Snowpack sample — Buffalo Mountain, Silverthorne, Colorado, USA (2/22/26, 2:02 PM MST)
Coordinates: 39.622, -106.113
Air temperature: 33 °F
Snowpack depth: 63 cm
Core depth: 40 cm
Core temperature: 26.6 °F
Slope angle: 11°, slope face: 116°
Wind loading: low
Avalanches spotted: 0
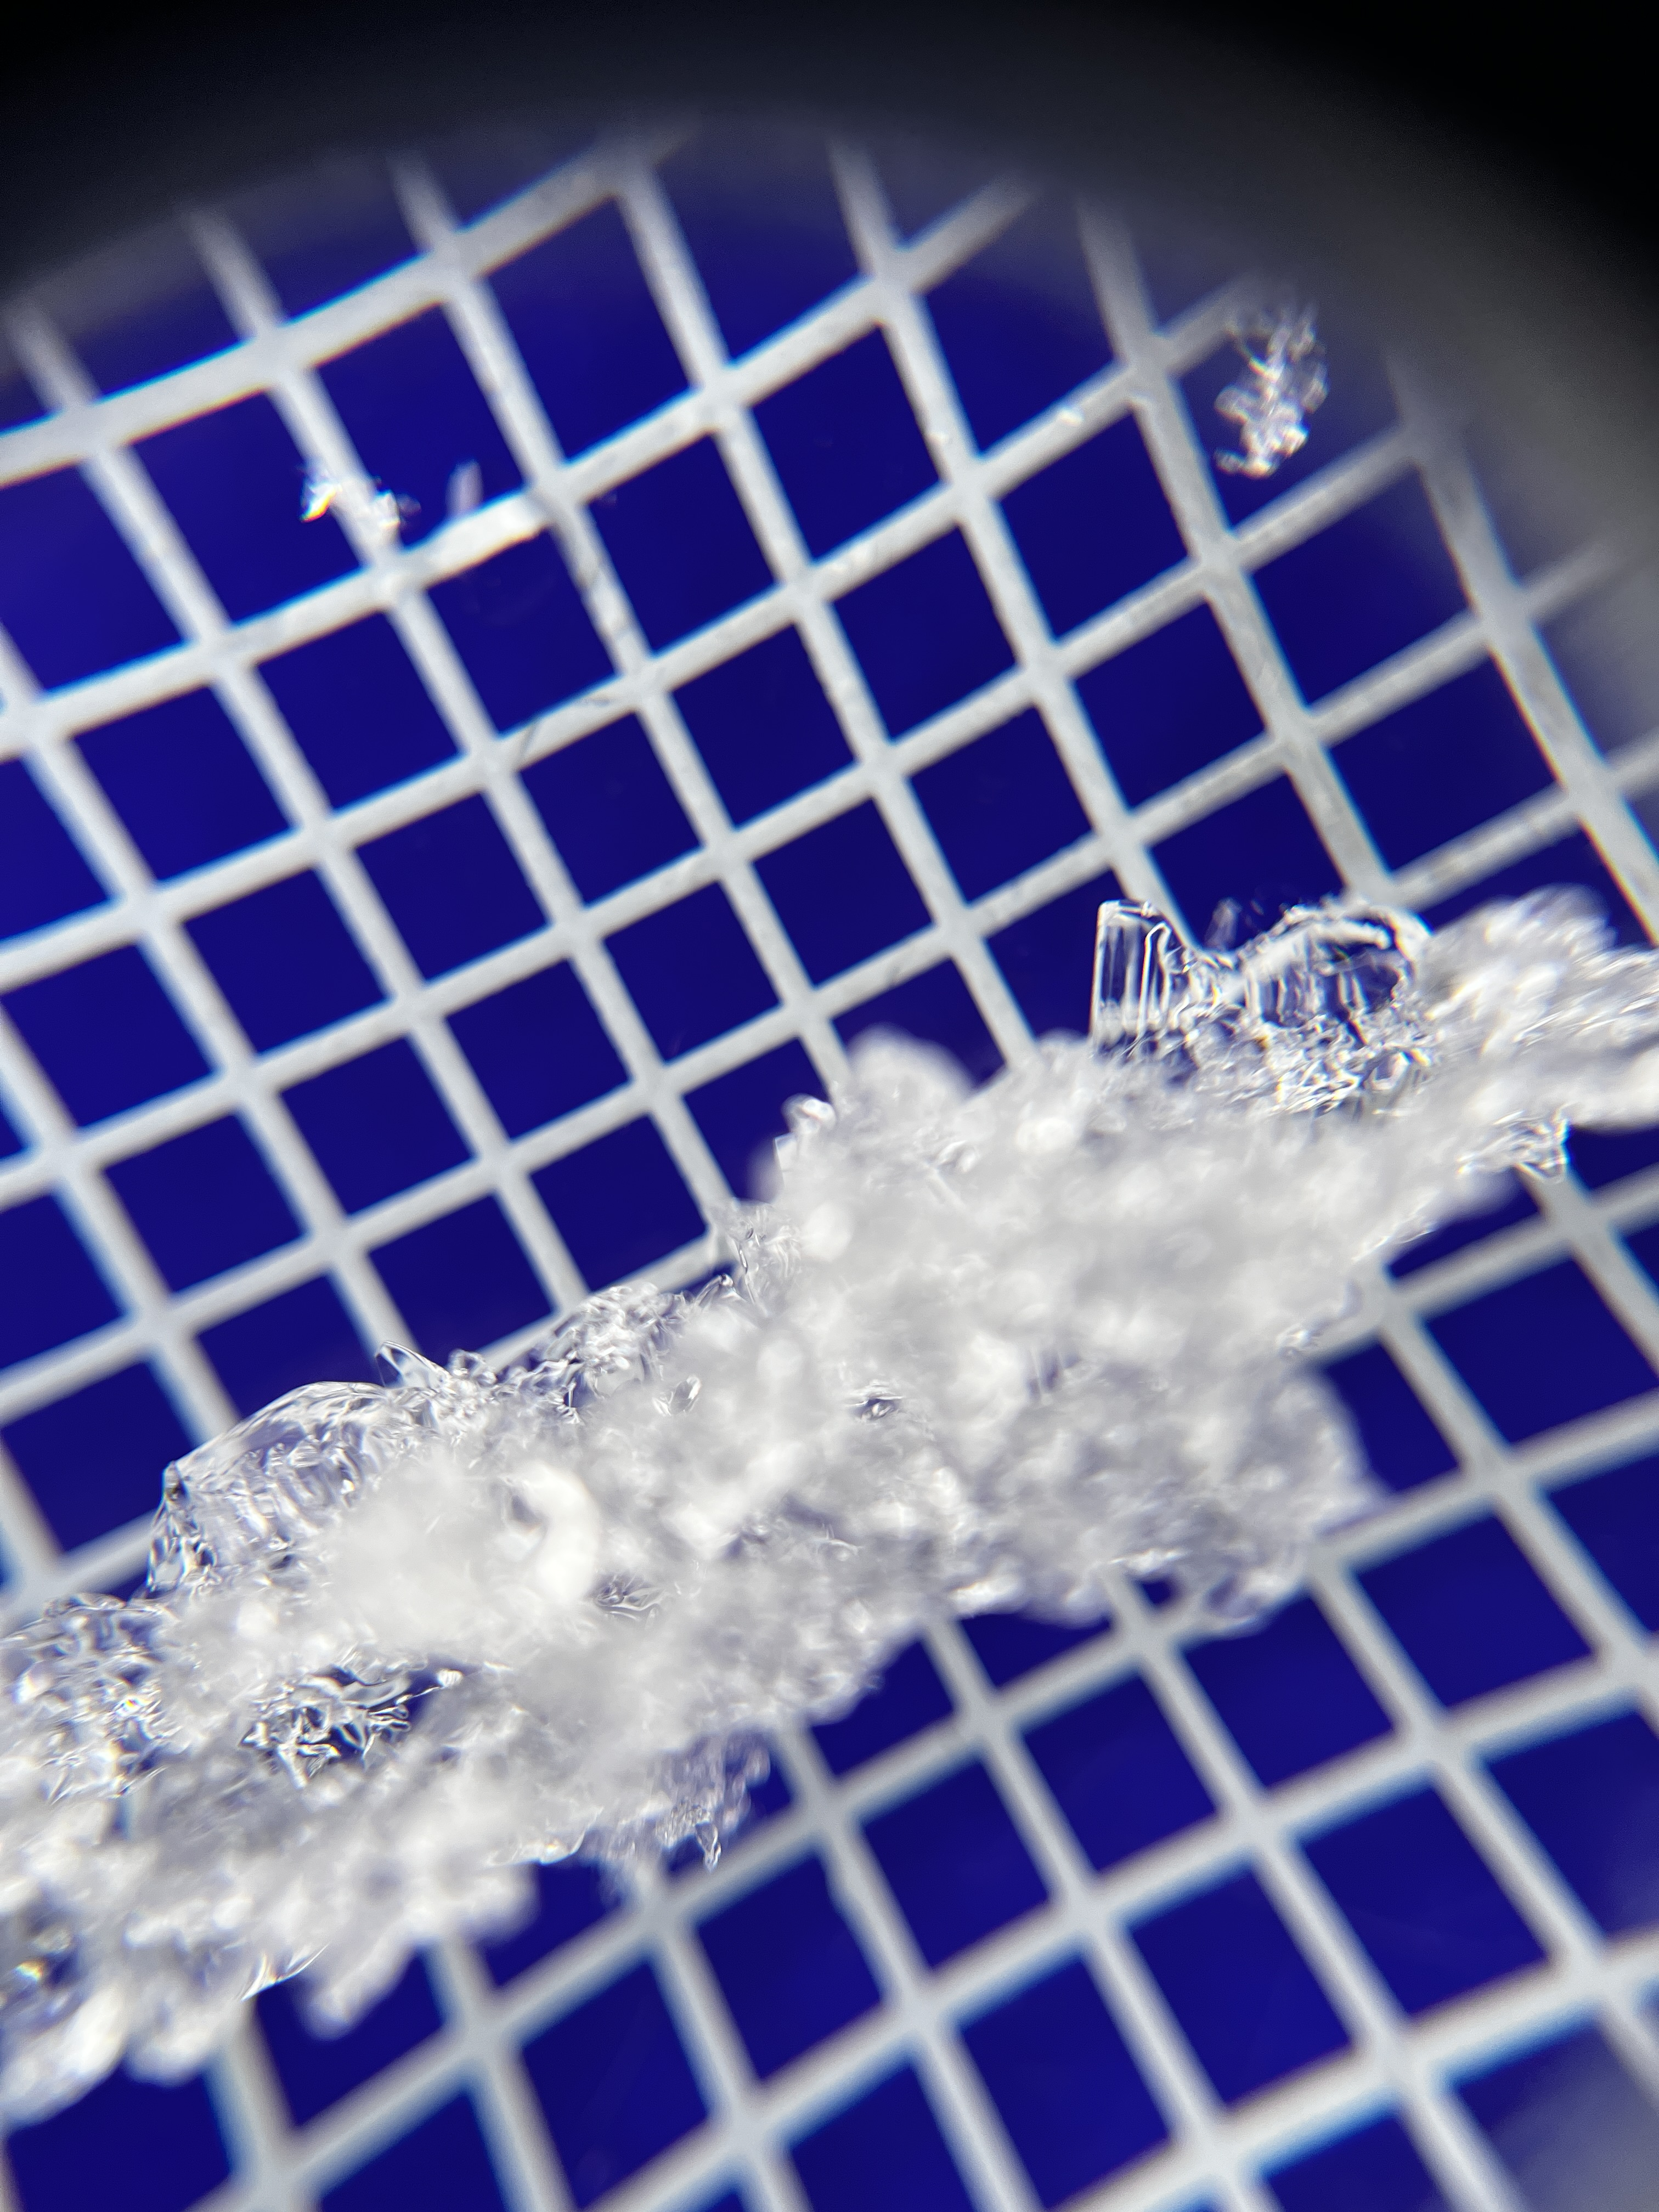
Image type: magnified_profile
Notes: In a firebreak similar to site 1, minimal wind loading with no spotted avalanches (not many faces in view though)